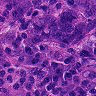
Metastatic tissue present: yes